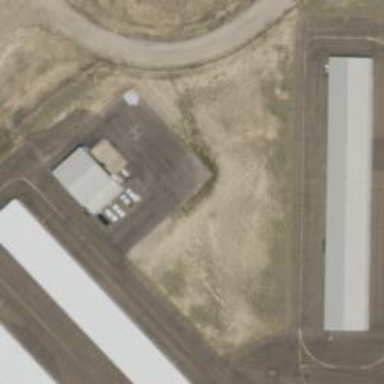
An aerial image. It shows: Image showing helipad at airport.